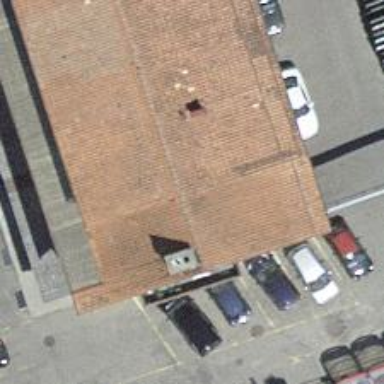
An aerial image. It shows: Car repair shop.